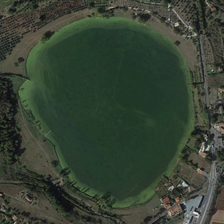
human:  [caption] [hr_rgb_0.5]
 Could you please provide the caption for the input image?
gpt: there is a lake around the neighborhood .

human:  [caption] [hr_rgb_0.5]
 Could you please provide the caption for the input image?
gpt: many trees are planted around the lake .

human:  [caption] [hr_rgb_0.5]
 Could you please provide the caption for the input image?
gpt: there is a lake around the neighborhood .

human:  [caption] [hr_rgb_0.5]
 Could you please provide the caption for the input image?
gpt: many trees are planted around the lake .

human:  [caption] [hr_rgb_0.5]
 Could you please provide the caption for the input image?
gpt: there is a lake around the neighborhood .